Aerial crown-view tile of a tropical tree (Barro Colorado Island, Panama), acquired 20250317:
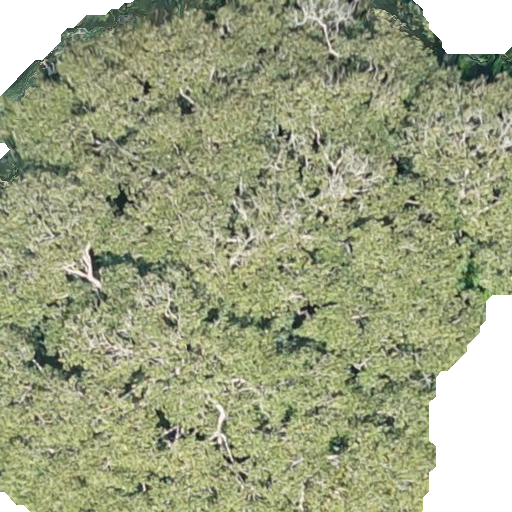
Species: Dipteryx oleifera
GBIF accepted scientific name: Dipteryx oleifera
Crown area: 470.985 m²